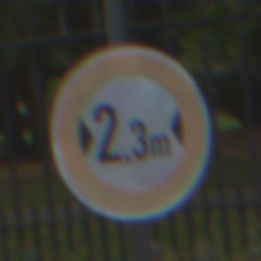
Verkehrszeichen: TatsaechlicheBreite2Komma3
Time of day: MorningAfternoon
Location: Outdoor (Urban)
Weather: Overcast
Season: NotSpecified
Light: Natural